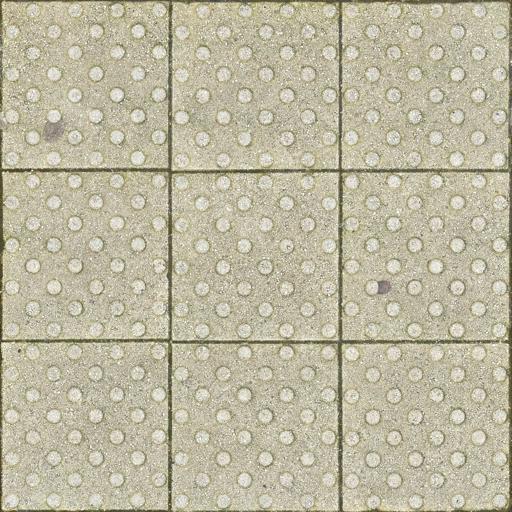
Tags: dots pavement paving tactile